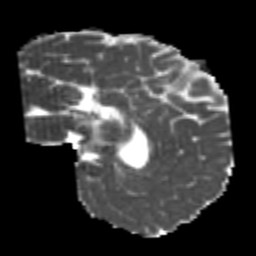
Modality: MD
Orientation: sagittal
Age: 22
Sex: male
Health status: healthy
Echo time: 0.074 s